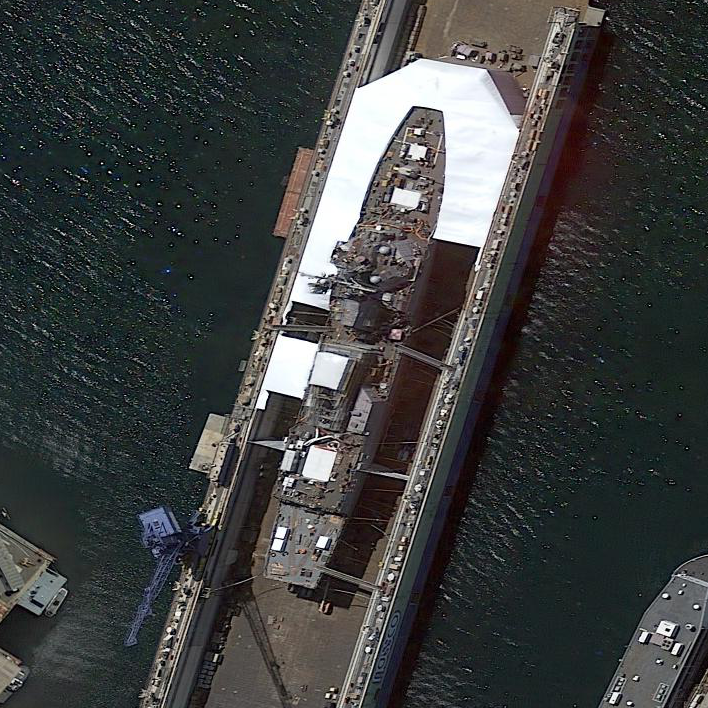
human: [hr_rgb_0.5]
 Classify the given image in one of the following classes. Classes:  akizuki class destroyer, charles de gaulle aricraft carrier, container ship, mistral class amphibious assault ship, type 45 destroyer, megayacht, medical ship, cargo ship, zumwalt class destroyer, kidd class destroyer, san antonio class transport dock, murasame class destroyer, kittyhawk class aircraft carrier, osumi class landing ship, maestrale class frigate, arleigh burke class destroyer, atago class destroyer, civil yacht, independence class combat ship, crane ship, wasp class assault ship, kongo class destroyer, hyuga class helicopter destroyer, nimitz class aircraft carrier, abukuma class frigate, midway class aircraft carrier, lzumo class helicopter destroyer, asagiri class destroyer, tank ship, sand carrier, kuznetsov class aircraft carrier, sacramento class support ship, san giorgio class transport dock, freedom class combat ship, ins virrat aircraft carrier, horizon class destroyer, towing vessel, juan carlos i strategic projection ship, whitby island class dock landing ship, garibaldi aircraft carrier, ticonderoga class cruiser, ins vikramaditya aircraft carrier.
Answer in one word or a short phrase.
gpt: Arleigh Burke class destroyer